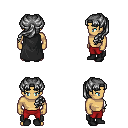
a pixel art fantasy rpg character, male body template, human, tanned skin, black cape, red pants, gray princess hairstyle, black shoes, four views (front, back, left, right), 2x2 character sprite sheet, small pixel art, hard edges, no anti-aliasing